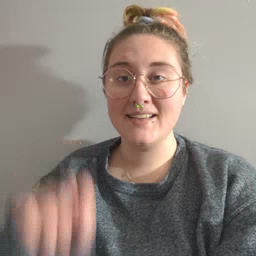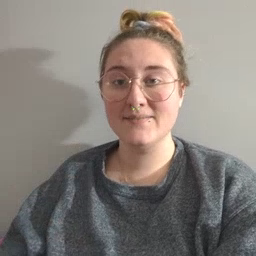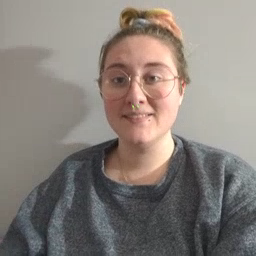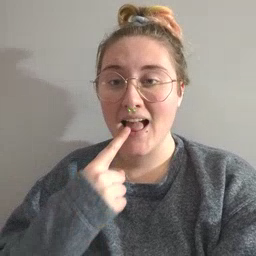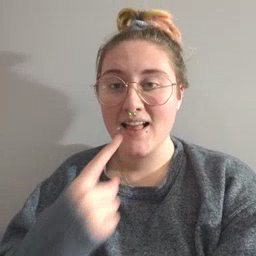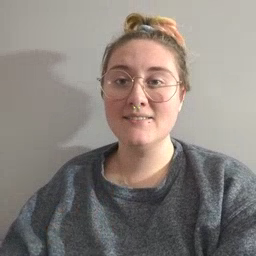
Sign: tongue